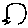
Label: bird